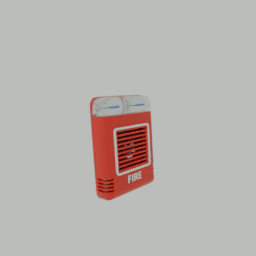
Label: electronics